Question: I have this:
'''
<div style="line-height:50px;;white-space:nowrap;overflow:hidden;width:120px;height:50px;text-align:center;">
<span style="padding:20px;">aaaaaaaaaaaaaaa</span>
</div>
'''
I removed some code to display it clean. The all code return this:

I want to horizontally text-align it to center. Keep in mind that I am also "clipping" the text, so it is not displaying all the text on purpose.
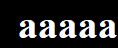
Answer: That space left of the aaaaaa's is just your 'padding:20px' on the span.
- 'padding:20px;''div'- 'span''div''overflow:hidden''div'
<URL>
'''
<div id="div1">
<div id="div2">aaaaaaaaaaaaaaaaaaaaaaaaa</div>
</div>
'''
'''
#div1 {
width:120px;
height:50px;
padding:0px 20px 0px 20px;
line-height:50px;
text-align:center;
white-space:nowrap;
background-color: #777777;
}
#div2 {
overflow:hidden;
}
'''